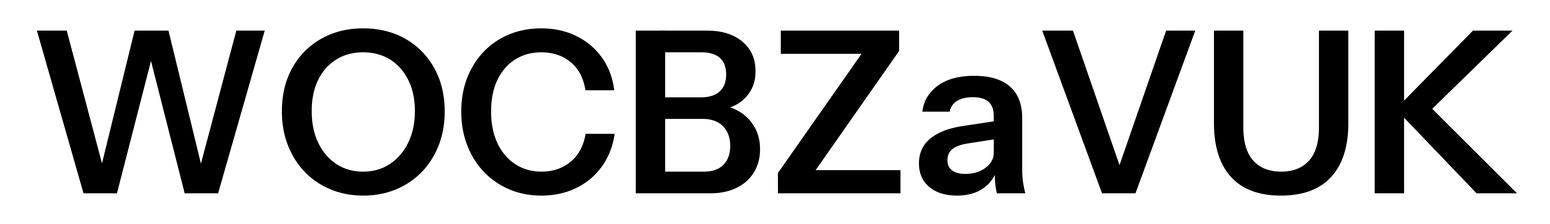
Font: InstrumentSans_SemiBold